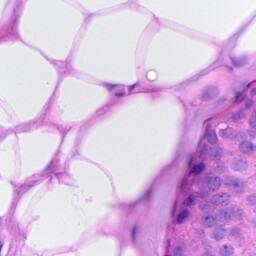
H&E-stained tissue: Breast